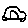
Label: car